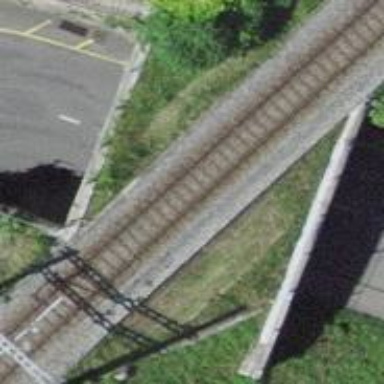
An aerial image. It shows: Bridge with arch structure.